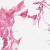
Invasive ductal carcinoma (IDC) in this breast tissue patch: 0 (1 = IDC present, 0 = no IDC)